Interaction volume radius: 5 \u00c5
Interaction volume height: 30 \u00c5
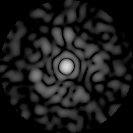
Disorder parameter: 0.8687